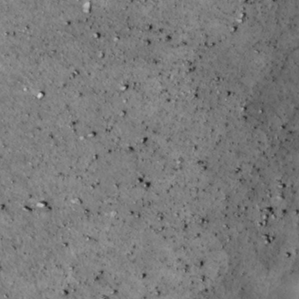
Label: non_frost